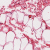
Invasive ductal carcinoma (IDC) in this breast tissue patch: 0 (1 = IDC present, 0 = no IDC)